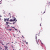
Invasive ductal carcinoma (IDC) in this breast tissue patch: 0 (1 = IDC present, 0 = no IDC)